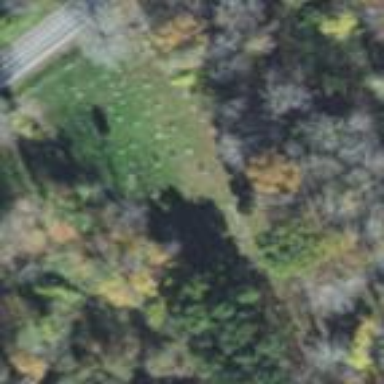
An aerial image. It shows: Cemetery.